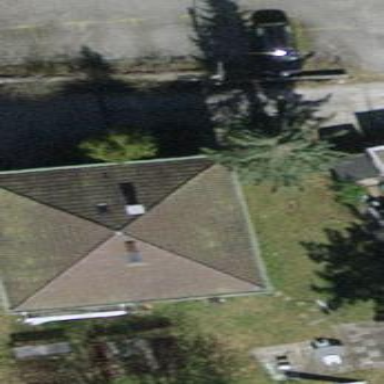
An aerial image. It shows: Building with pyramidal-shaped roof.